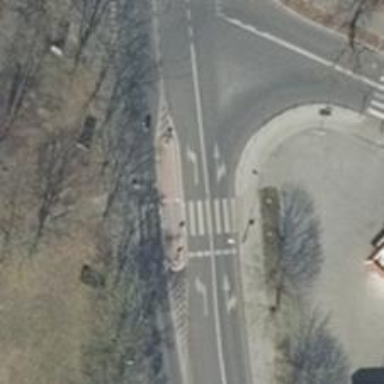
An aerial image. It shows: Uncontrolled crossing with central island on the road.